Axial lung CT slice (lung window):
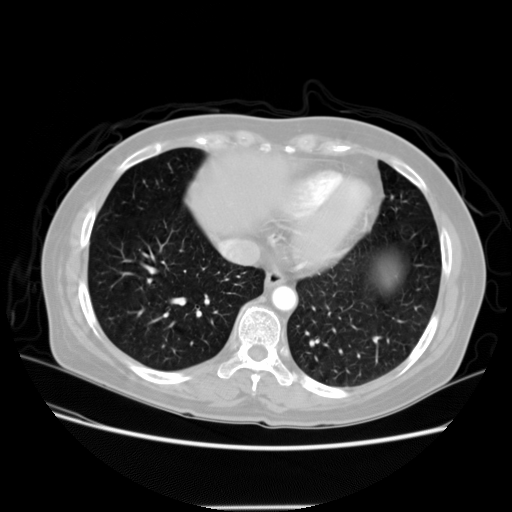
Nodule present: no